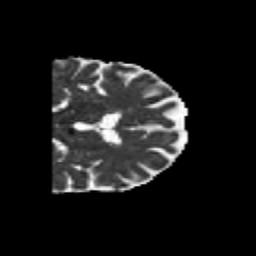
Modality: MD
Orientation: coronal
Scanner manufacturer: siemens
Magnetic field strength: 3 T
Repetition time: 6.8 s
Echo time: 0.093 s